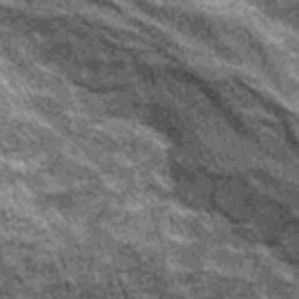
Label: frost